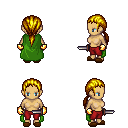
a pixel art fantasy rpg character, female body template, human, tanned skin, green cape, red pants, blonde ponytail hairstyle, gold gloves, brown slippers, dagger, four views (front, back, left, right), 2x2 character sprite sheet, small pixel art, hard edges, no anti-aliasing